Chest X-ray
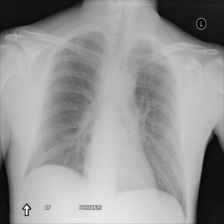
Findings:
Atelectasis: negative
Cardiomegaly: negative
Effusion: negative
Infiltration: negative
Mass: negative
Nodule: negative
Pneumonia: negative
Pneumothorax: negative
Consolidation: negative
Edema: negative
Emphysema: negative
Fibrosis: negative
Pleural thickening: negative
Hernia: negative